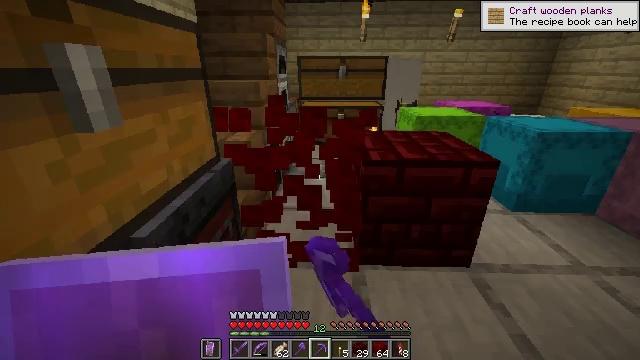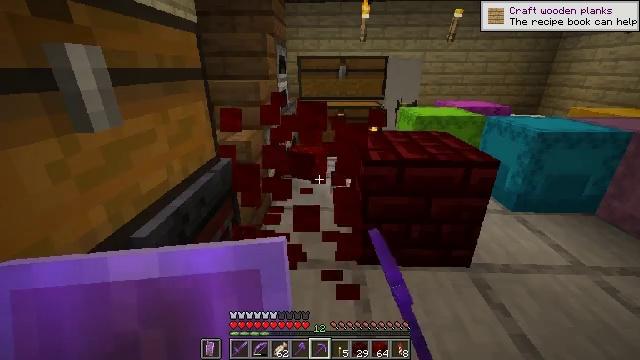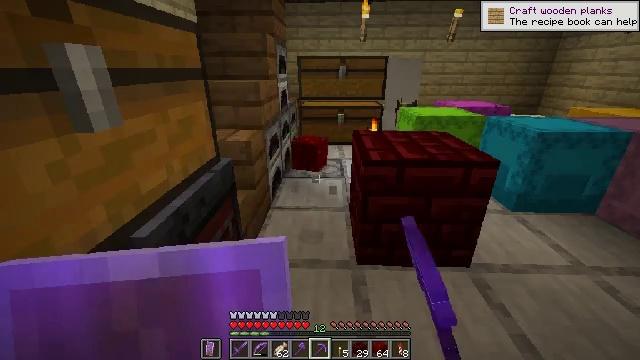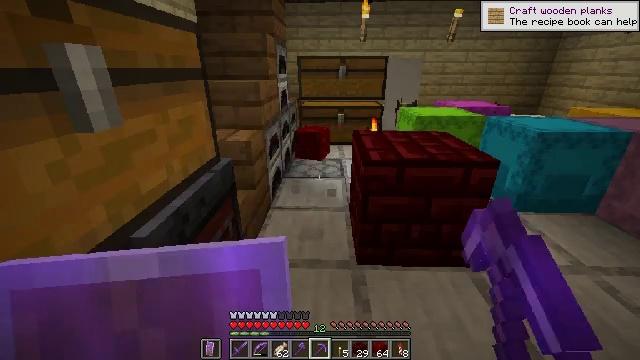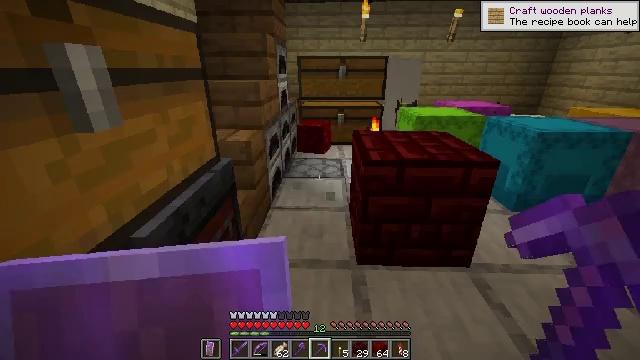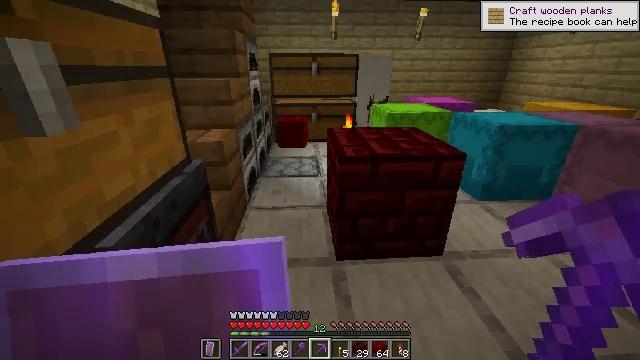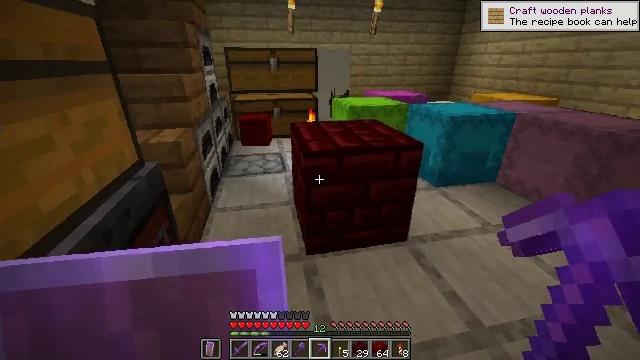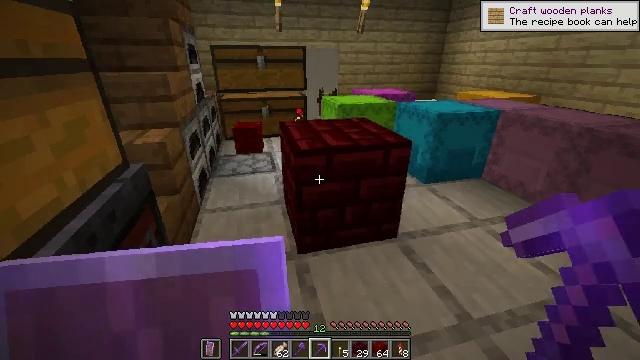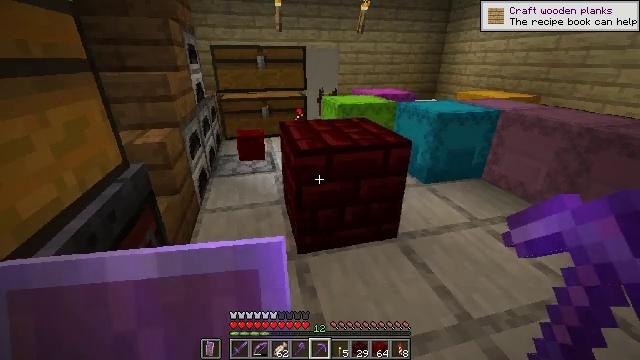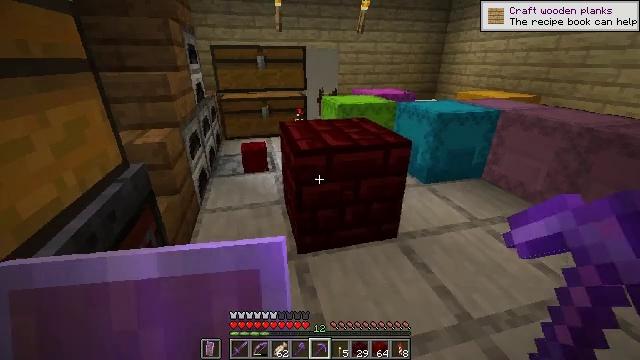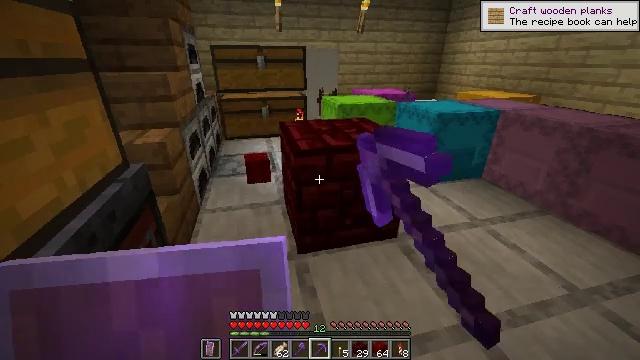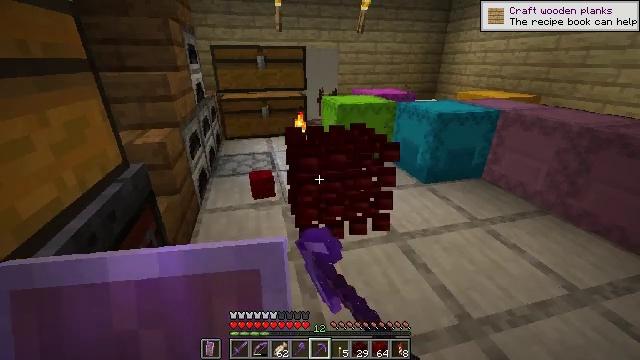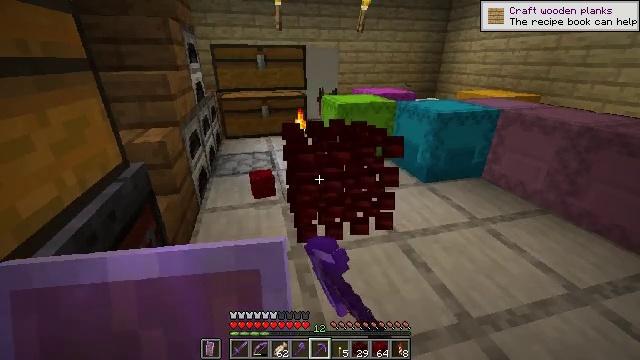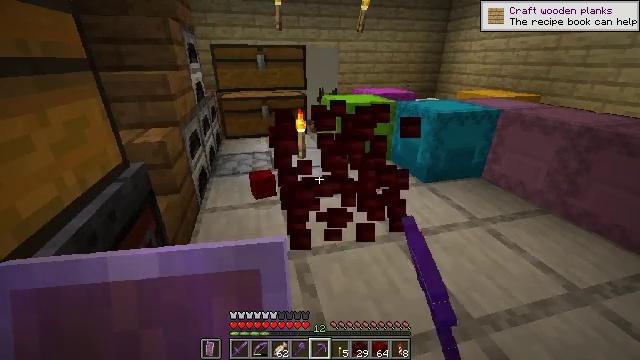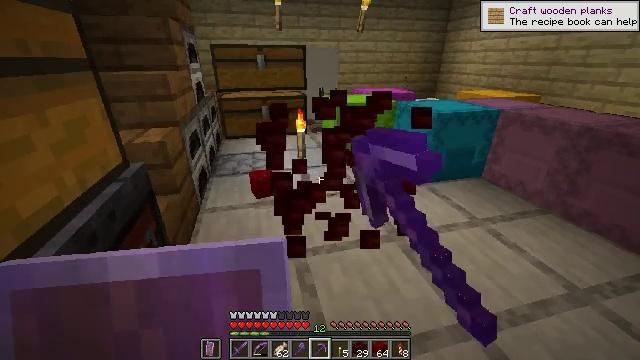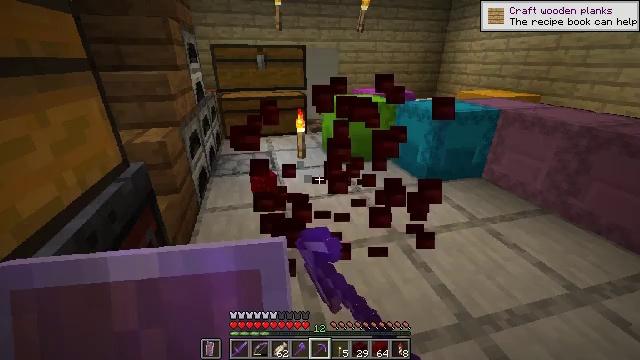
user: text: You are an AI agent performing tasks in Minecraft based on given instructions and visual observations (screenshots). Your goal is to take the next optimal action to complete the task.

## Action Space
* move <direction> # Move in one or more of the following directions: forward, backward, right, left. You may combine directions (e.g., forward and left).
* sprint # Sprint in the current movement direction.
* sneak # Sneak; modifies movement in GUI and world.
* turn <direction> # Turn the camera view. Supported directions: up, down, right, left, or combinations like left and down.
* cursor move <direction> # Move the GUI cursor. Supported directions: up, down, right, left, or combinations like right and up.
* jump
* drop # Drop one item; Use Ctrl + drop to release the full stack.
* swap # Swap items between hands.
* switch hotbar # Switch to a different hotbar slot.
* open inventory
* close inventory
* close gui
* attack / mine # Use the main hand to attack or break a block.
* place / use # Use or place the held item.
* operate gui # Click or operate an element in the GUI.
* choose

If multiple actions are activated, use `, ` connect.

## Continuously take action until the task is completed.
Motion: motion action
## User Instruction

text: mine block red nether bricks
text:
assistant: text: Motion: no_op
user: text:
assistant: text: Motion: no_op
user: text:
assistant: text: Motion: no_op
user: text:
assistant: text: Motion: no_op
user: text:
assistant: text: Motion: turn right
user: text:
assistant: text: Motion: turn right and down
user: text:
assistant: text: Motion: turn right
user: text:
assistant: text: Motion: no_op
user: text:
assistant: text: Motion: attack / mine
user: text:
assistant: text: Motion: attack / mine
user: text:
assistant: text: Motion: attack / mine
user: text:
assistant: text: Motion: attack / mine
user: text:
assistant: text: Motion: attack / mine
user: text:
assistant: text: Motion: attack / mine
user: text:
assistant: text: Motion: attack / mine
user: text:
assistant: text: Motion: attack / mine